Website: walmart
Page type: receipt
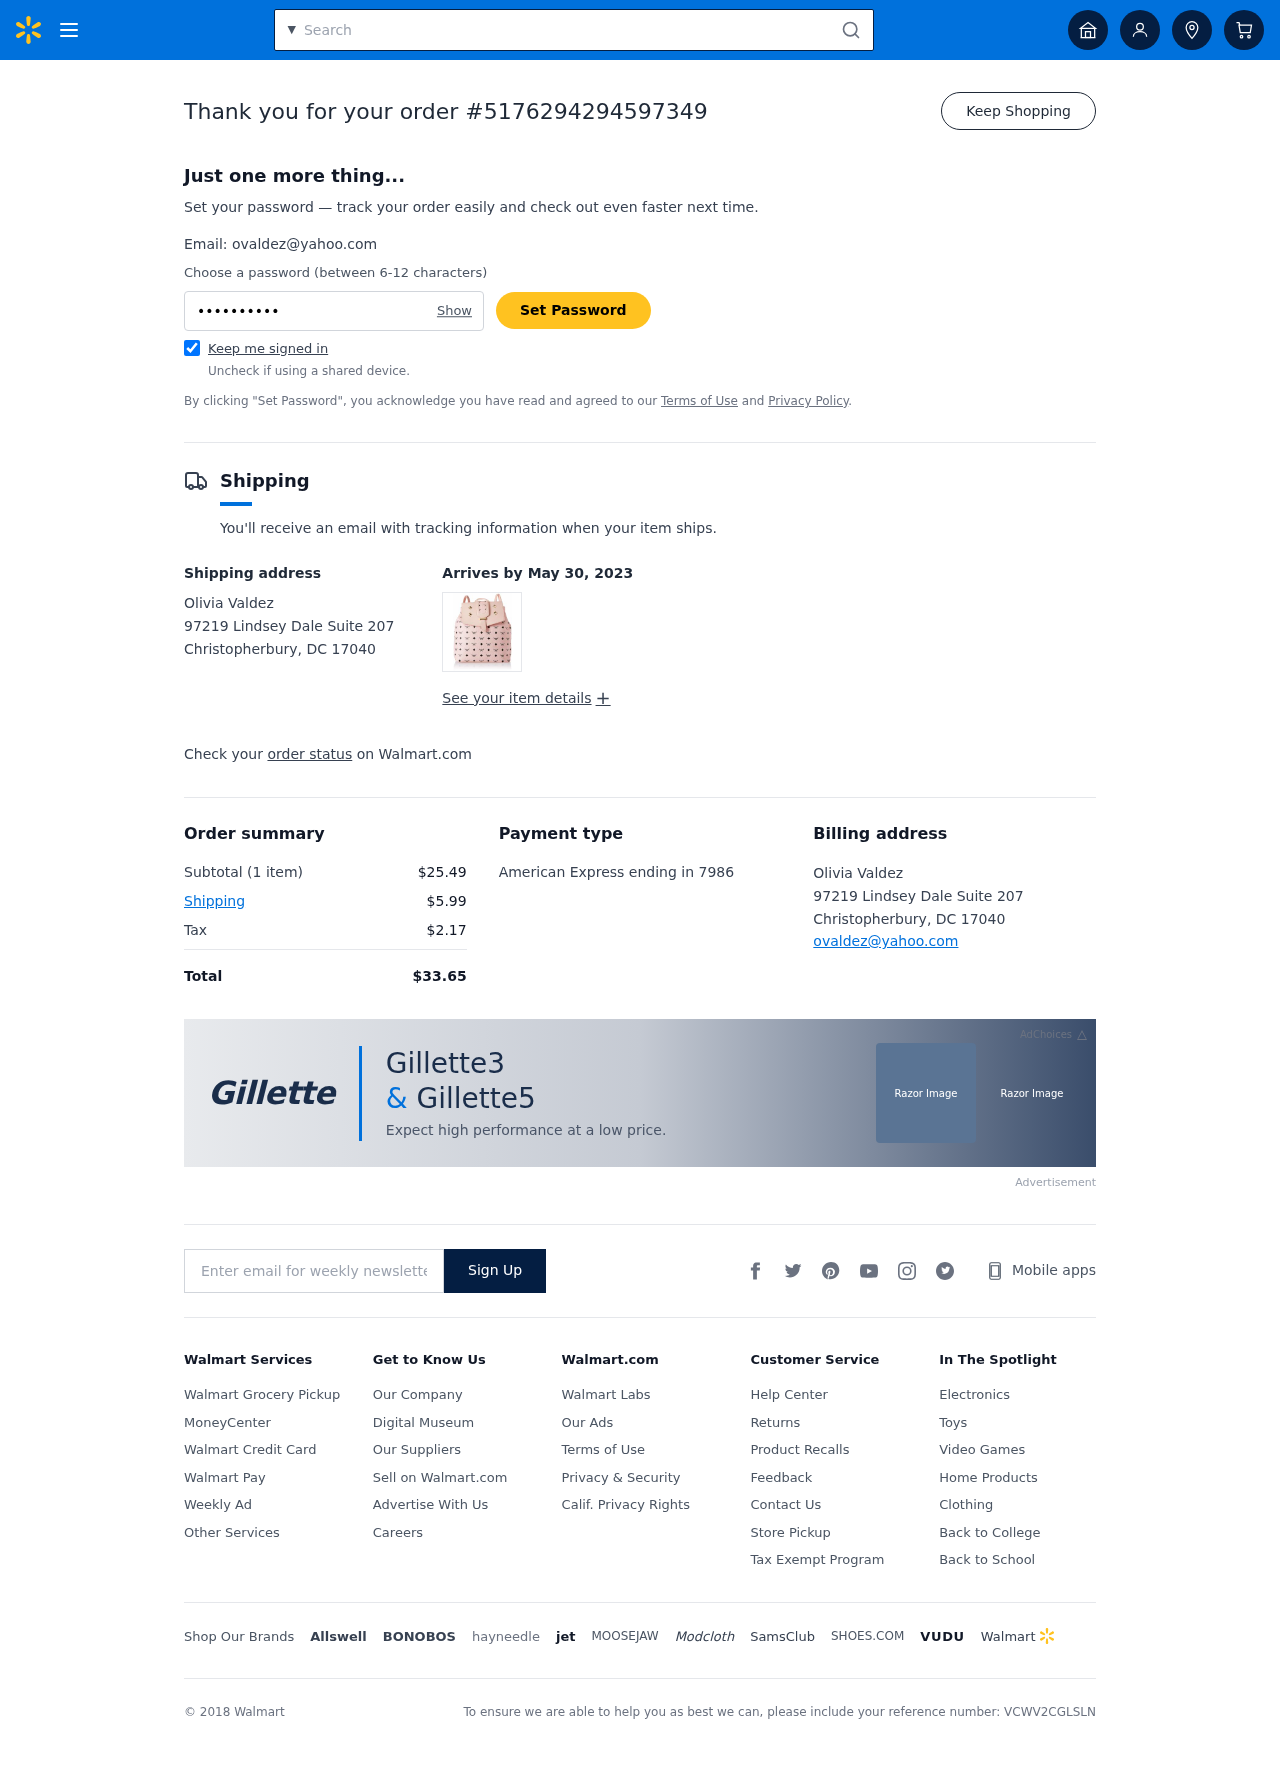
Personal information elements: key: PII_CARD_LAST4
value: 7986
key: PII_CARD_TYPE
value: American Express
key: PII_CITY_STATE_ZIP
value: Christopherbury, DC 17040
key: PII_EMAIL
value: ovaldez@yahoo.com
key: PII_FULLNAME
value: Olivia Valdez
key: PII_STREET
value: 97219 Lindsey Dale Suite 207
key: PII_FULLNAME2
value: Olivia Valdez
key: PII_CITY
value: Christopherbury
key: PII_STATE
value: DC
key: PII_STATE_ABBR
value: DC
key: PII_POSTCODE
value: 17040
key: PII_POSTCODE_FULL
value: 17040
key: PII_CITY_STATE
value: Christopherbury, DC
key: PII_POSTCODE_NUMERIC
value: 17040
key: PII_EMAIL2
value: ovaldez@yahoo.com
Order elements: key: ORDER_ID
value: #5176294294597349
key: ORDER_DELIVERY_DATE
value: May 30, 2023
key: ORDER_NUM_ITEMS
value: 1 item
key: ORDER_SUBTOTAL
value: $25.49
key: ORDER_SHIPPING_COST
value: $5.99
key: ORDER_TAX
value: $2.17
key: ORDER_TOTAL
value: $33.65
Search elements: key: HEADER_SEARCH
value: Search